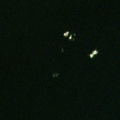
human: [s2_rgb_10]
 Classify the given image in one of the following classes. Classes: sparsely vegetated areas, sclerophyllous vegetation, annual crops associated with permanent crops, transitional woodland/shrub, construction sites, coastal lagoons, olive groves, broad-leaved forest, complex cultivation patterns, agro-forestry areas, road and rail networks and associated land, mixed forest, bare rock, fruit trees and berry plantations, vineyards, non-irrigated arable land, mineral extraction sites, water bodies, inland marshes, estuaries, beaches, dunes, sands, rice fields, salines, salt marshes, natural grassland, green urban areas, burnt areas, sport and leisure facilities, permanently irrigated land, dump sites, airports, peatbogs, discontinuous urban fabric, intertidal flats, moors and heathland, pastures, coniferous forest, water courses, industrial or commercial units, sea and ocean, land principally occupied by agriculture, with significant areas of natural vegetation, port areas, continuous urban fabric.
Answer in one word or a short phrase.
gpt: sea and ocean